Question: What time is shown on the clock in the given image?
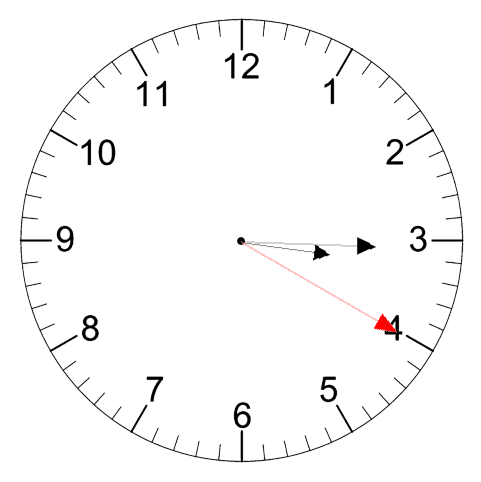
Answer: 03:15:20